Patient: sex M, age 43
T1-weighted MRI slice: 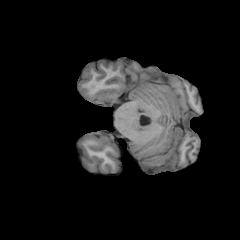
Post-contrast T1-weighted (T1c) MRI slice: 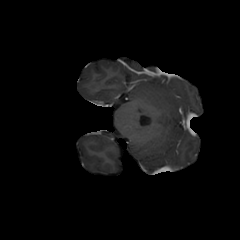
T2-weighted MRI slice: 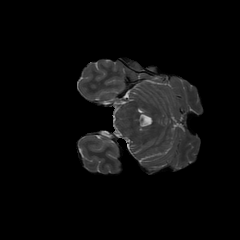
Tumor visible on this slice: no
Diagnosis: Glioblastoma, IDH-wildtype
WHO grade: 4